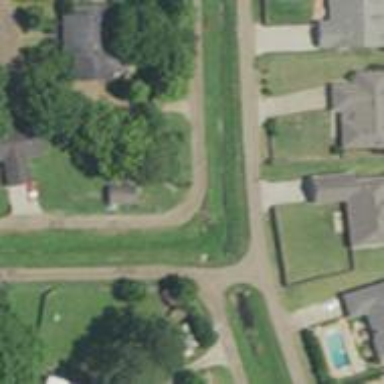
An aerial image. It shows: Alley classified as service road.